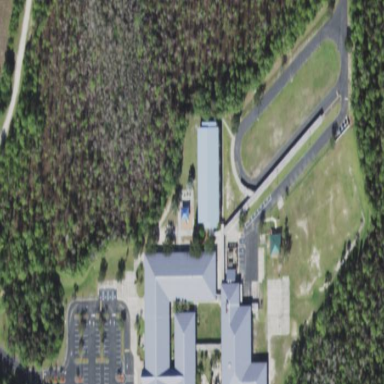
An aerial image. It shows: School.